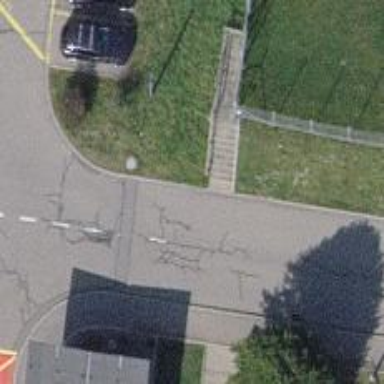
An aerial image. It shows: Road with steps.